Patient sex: M
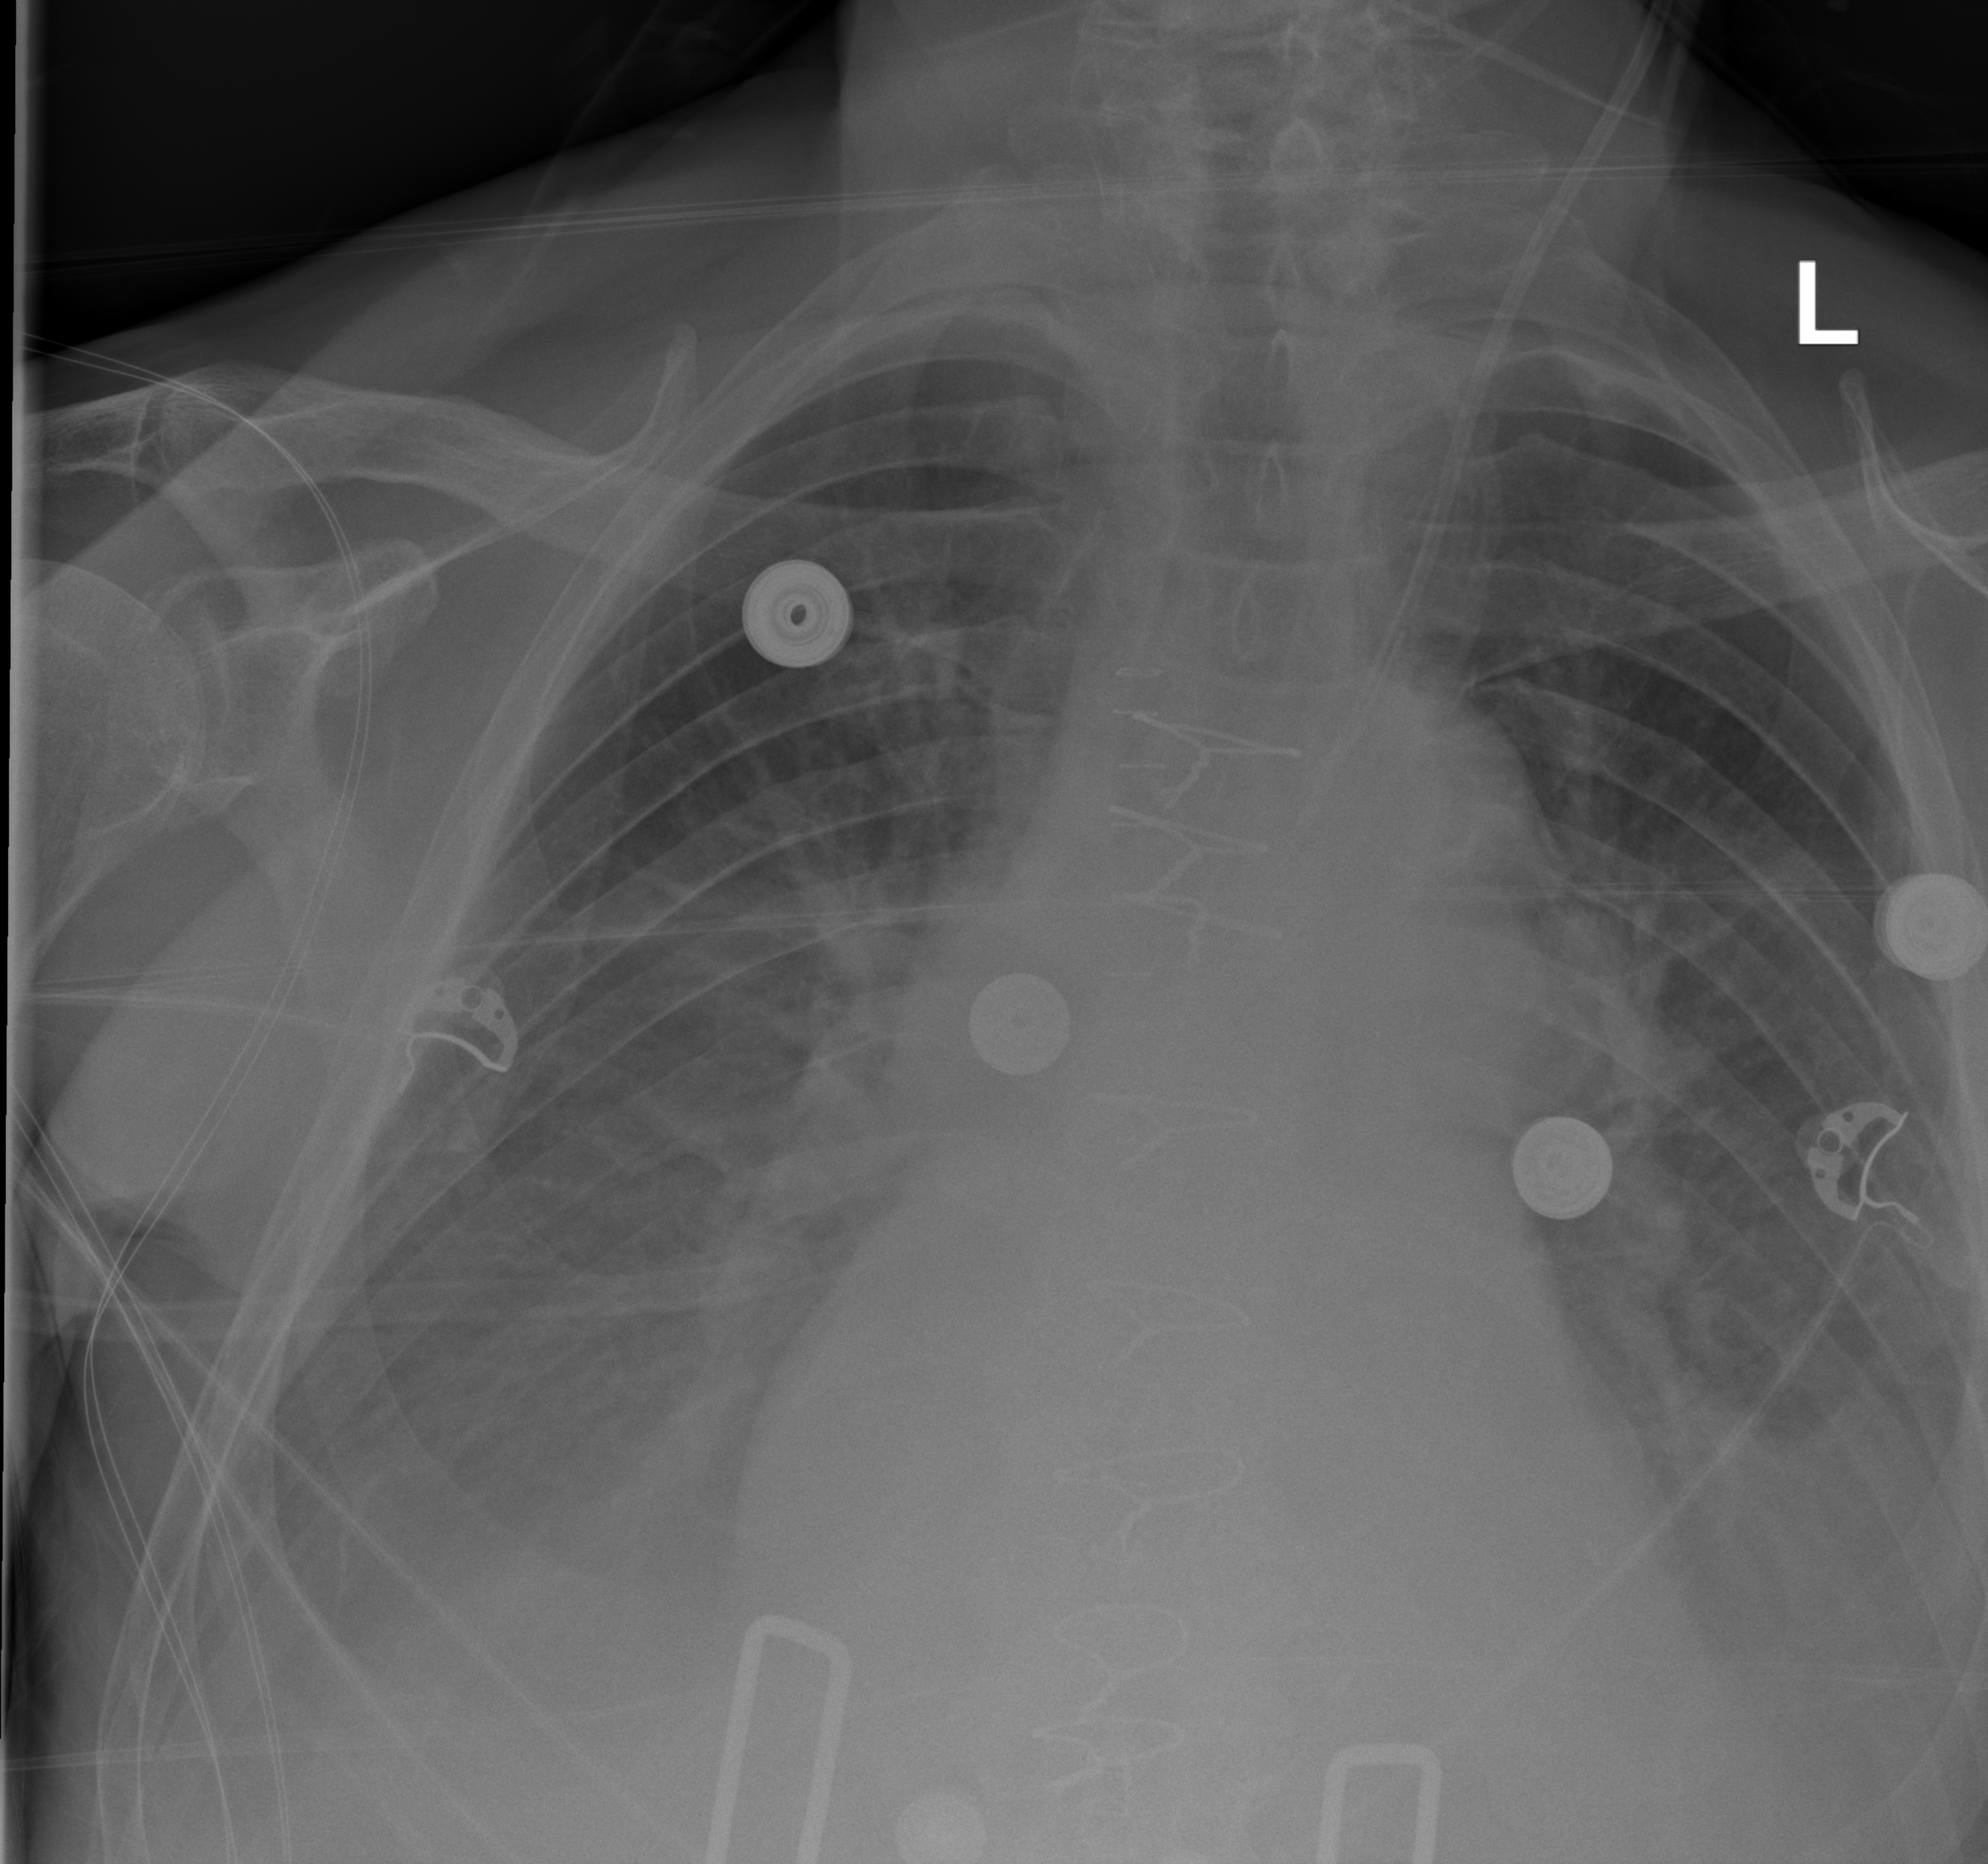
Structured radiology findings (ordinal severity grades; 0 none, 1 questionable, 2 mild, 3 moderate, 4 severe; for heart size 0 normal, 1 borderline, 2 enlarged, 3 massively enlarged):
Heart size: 2
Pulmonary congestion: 0
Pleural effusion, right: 3
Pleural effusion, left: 3
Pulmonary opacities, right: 0
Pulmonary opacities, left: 0
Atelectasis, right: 3
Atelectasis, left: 3